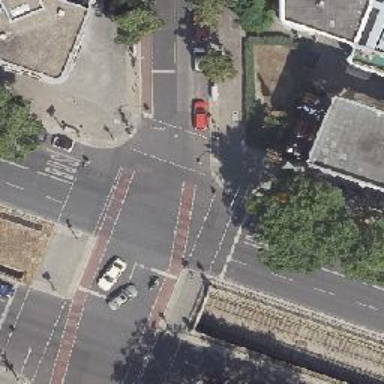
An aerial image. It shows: Red asphalt cycleway with crossing.